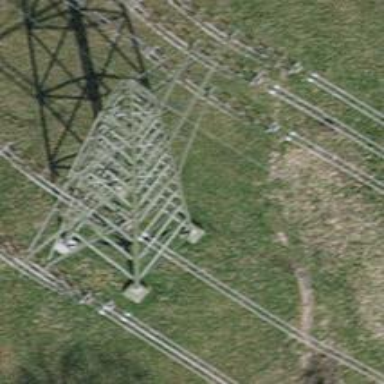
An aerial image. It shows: Power tower.